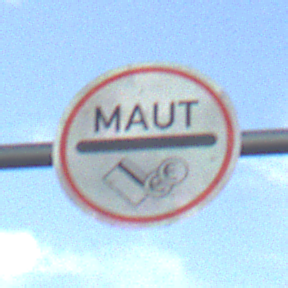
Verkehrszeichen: MautflichtigeStrecke
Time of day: SunriseSunset
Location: Outdoor (RoadRail)
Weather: PartlyCloudy
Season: NotSpecified
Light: Natural